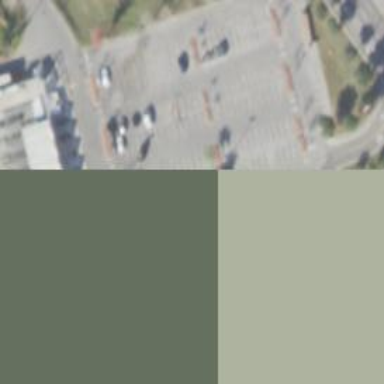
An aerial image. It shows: Parking space.